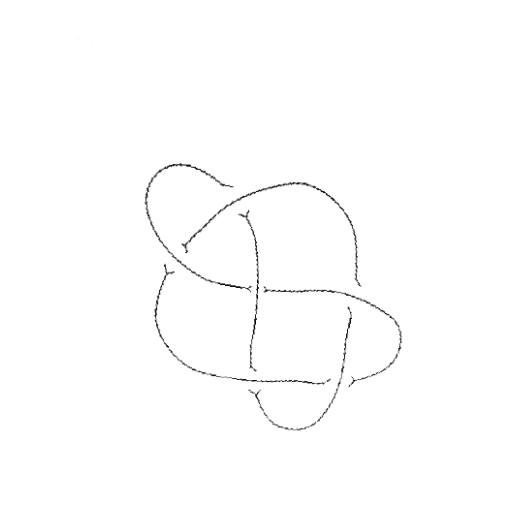
Crossing number: 6